Interaction volume radius: 10 \u00c5
Interaction volume height: 20 \u00c5
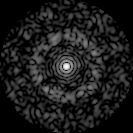
Disorder parameter: 0.8512